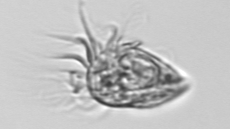
Label: Strombidium_morphotype1